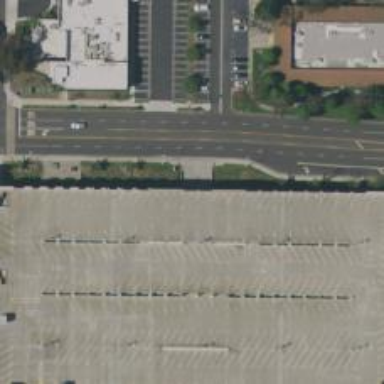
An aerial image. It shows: Multi-storey parking lot with asphalt surface.